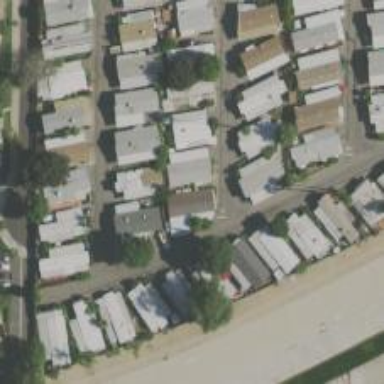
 possibly leading to mobile home or trailer park."